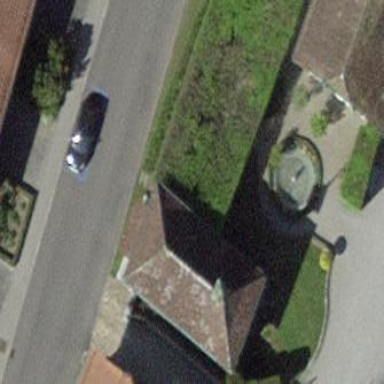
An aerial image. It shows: Building with hipped roof shape.